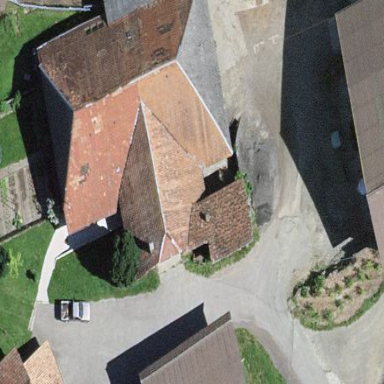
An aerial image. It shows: Farm building.